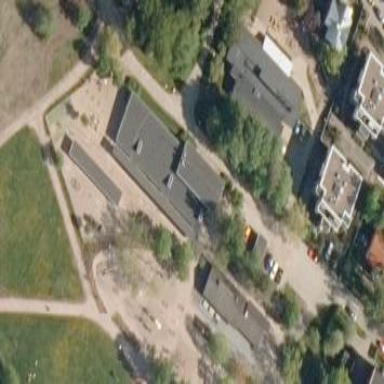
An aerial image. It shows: Kindergarten.